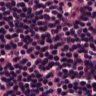
Metastatic tissue present: no